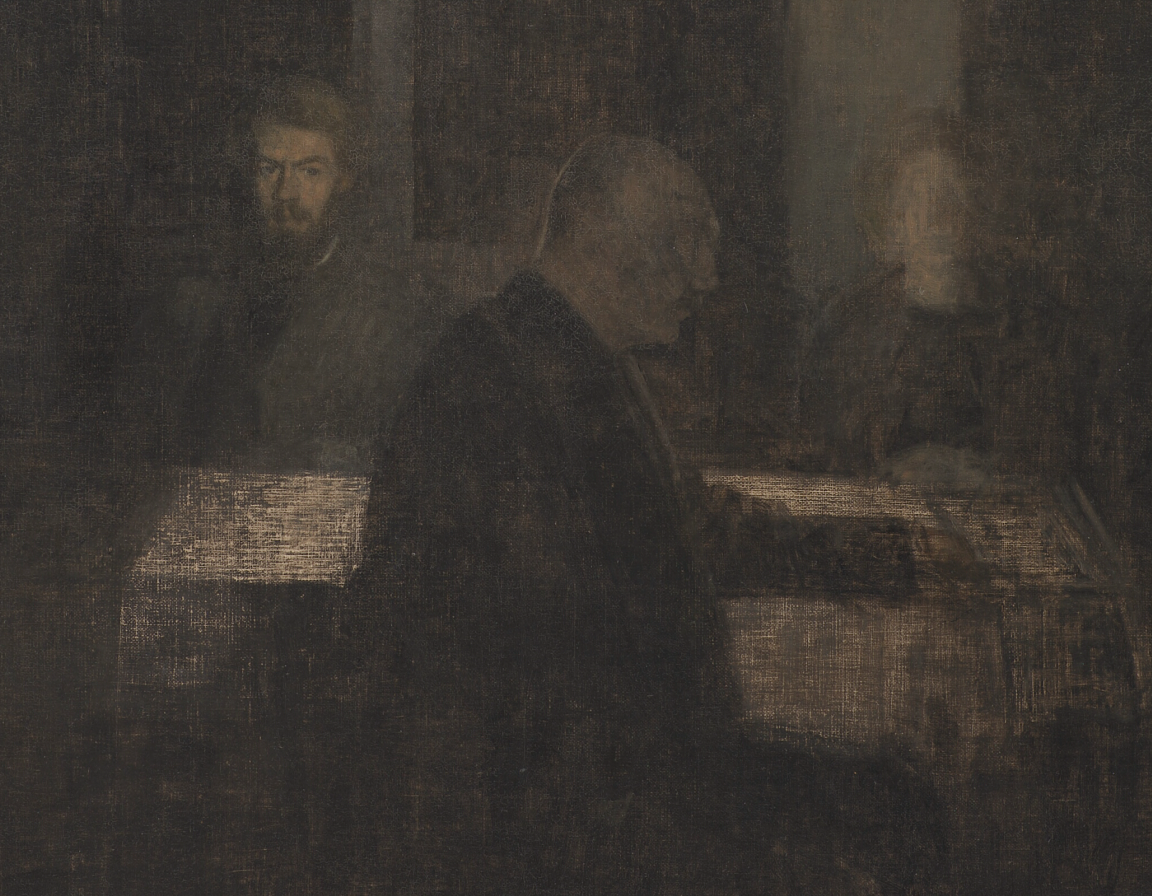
portrait painting, wide, dark interior, candlelight, three figures gathered around a white-clothed table in a near-dark interior, bearded man standing on far left facing viewer, older bald man seated centre foreground in profile, pale ghostly figure on the right facing the viewer, two dark windows behind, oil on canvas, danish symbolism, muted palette